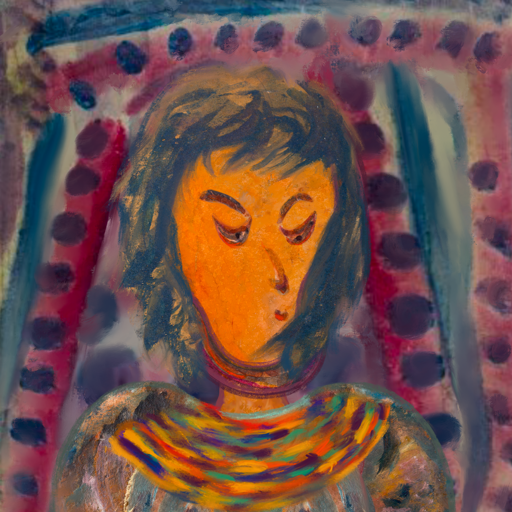
Background: HillGirl, Head And Neck Side: Hypocrite_w_Hair, Face Side: Hypocrite, Bust: Boggyland, Hair Side: In_The_Sun, Head Accessory: Blank, Second Necklace: An_Impression_2, Necklace: Blank, Baby: Blank